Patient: sex M, age 50
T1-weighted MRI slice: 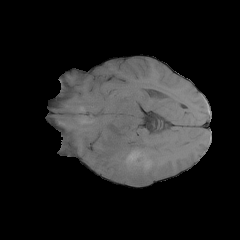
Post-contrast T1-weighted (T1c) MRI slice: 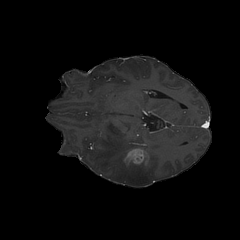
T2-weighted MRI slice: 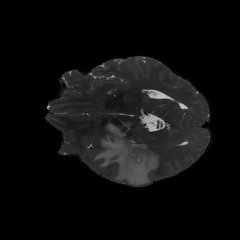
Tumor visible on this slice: yes
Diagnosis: Glioblastoma, IDH-wildtype
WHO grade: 4